Interaction volume radius: 10 \u00c5
Interaction volume height: 25 \u00c5
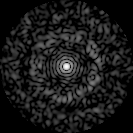
Disorder parameter: 0.8397